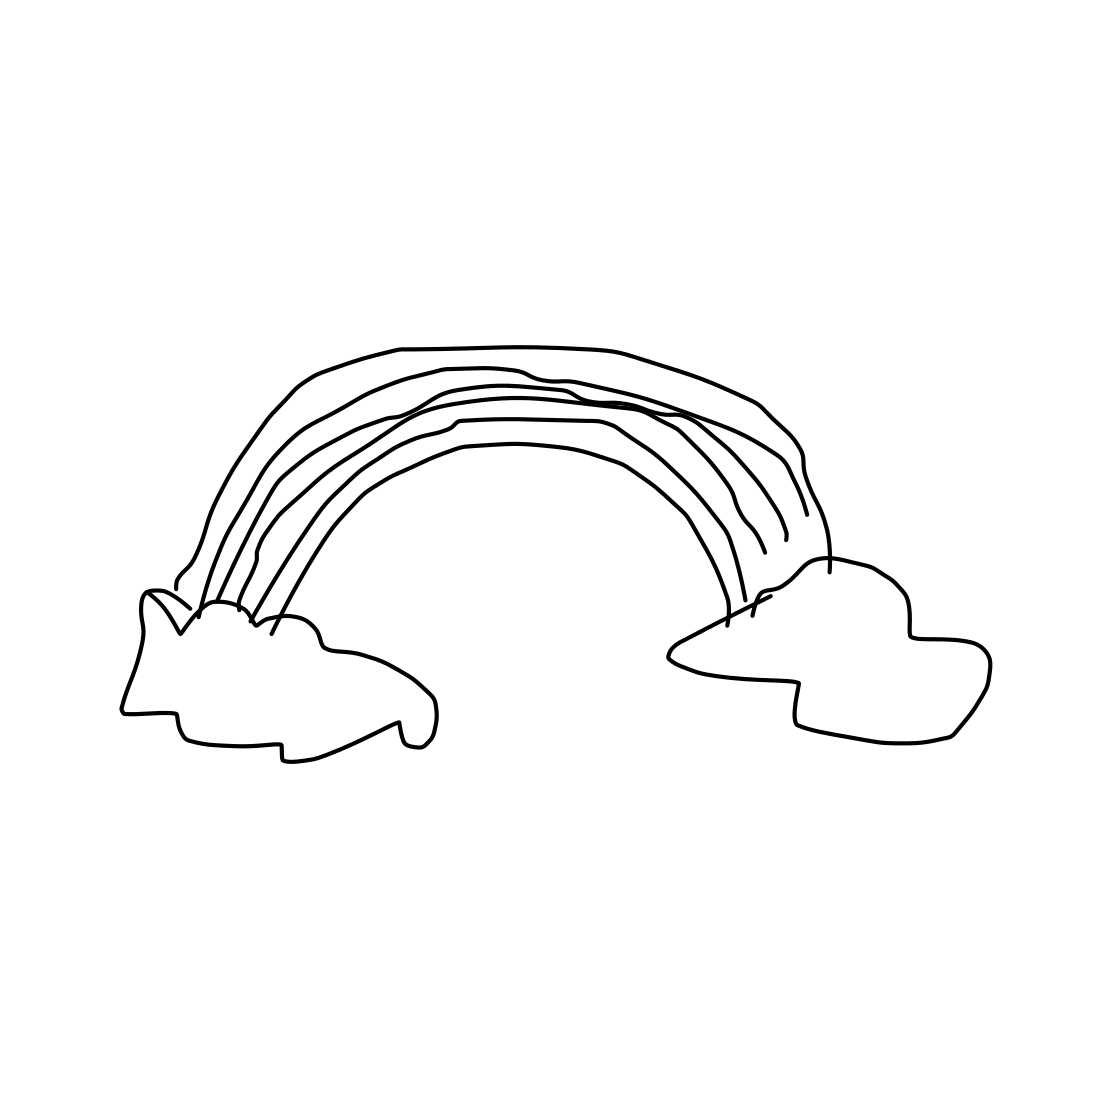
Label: rainbow